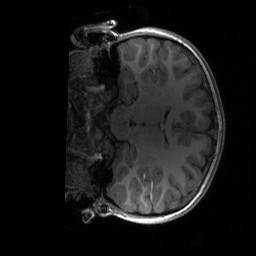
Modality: T1w
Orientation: coronal
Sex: female
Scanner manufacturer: siemens
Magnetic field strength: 3 T
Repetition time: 1.9 s
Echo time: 0.00243 s